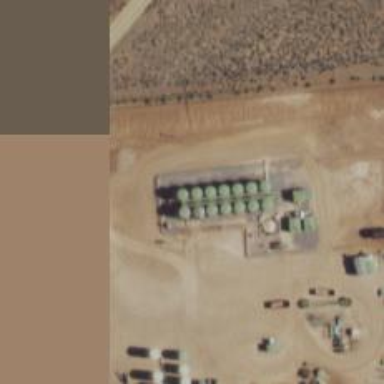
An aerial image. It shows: Storage tank that is man-made.